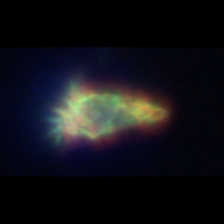
Taxon: Ciliates
Group: Other